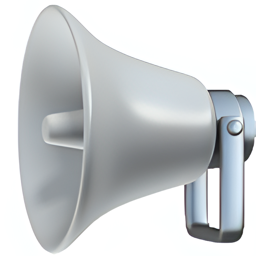
Name: public address loudspeaker
Emoji: 📢
Group: Objects
Sub-group: sound